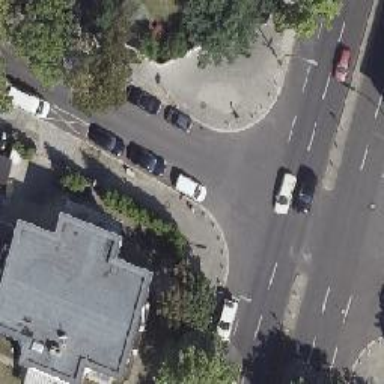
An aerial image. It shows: Unmarked crossing on the road.